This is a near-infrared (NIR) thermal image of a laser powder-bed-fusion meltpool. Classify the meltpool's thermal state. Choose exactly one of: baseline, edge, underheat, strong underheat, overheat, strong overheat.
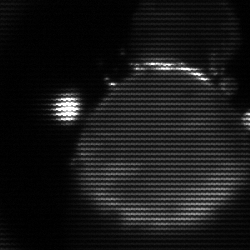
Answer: edge